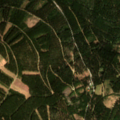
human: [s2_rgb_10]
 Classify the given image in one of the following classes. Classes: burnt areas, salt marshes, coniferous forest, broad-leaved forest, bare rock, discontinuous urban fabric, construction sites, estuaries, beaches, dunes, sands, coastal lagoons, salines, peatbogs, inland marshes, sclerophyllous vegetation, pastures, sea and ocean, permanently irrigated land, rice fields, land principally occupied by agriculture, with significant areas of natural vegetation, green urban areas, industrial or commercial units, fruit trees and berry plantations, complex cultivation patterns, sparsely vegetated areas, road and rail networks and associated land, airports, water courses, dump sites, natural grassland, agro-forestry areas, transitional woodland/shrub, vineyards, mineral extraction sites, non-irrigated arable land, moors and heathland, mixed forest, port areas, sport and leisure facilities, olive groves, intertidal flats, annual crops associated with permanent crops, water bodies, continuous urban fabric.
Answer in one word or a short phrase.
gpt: coniferous forest